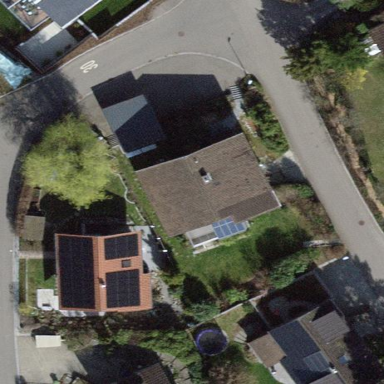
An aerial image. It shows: Detached building.